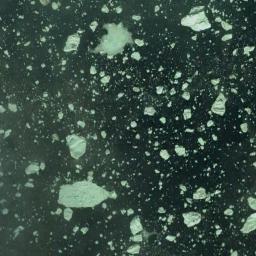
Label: sea_ice